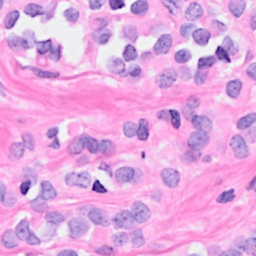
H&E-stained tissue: Breast